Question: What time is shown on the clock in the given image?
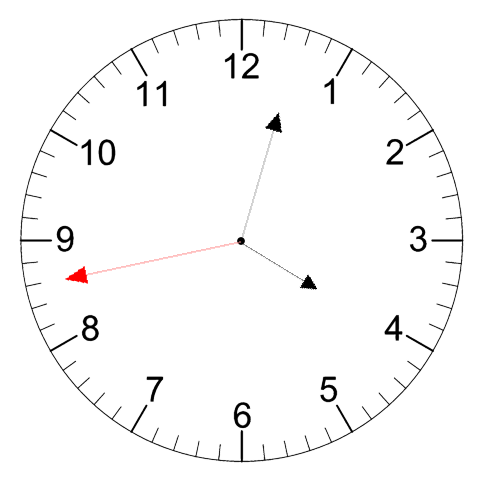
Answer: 04:02:43